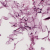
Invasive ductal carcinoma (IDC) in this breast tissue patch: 0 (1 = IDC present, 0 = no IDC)